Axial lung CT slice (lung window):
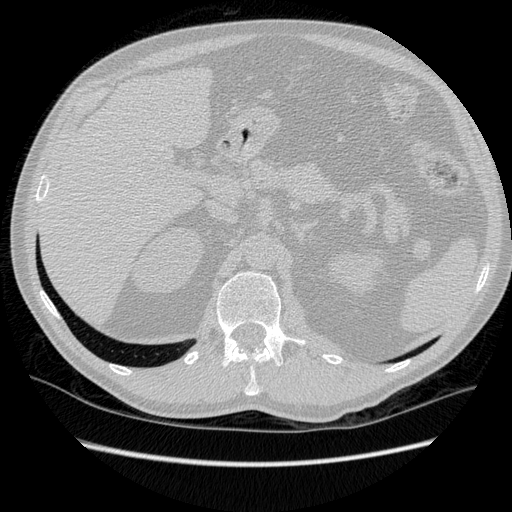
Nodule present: no